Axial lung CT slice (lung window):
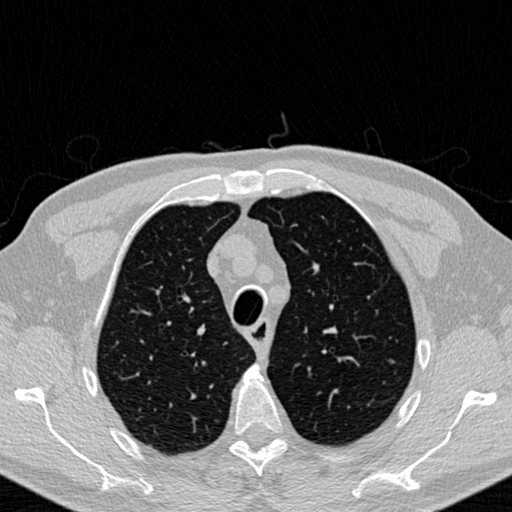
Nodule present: no